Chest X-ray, PA view. Patient: 33 years old, sex F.
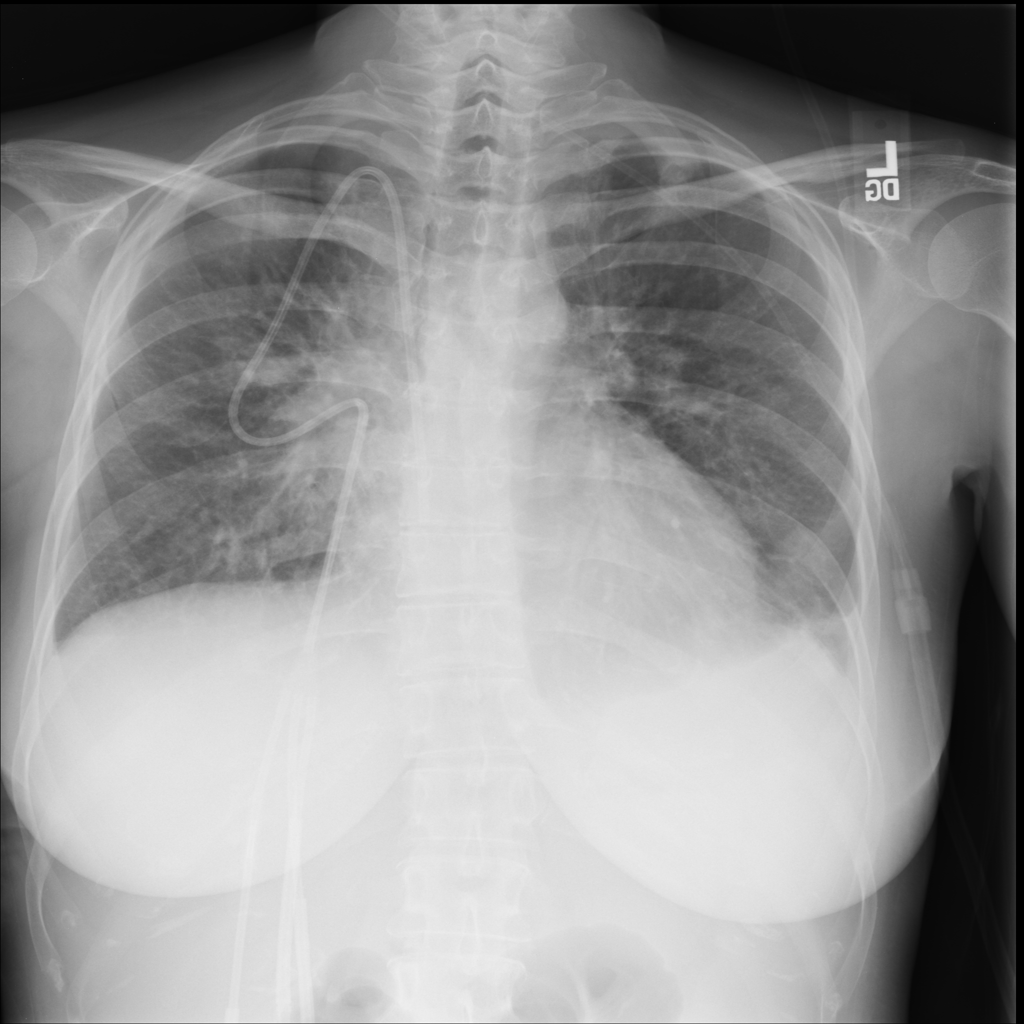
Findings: No Finding